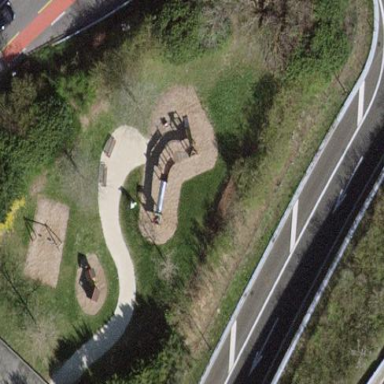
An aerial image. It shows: Playground area for leisure activities on the land.